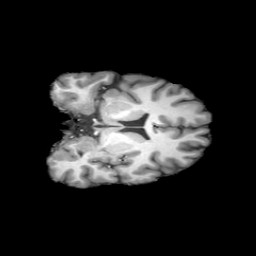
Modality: T1w
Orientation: coronal